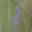
Label: 1